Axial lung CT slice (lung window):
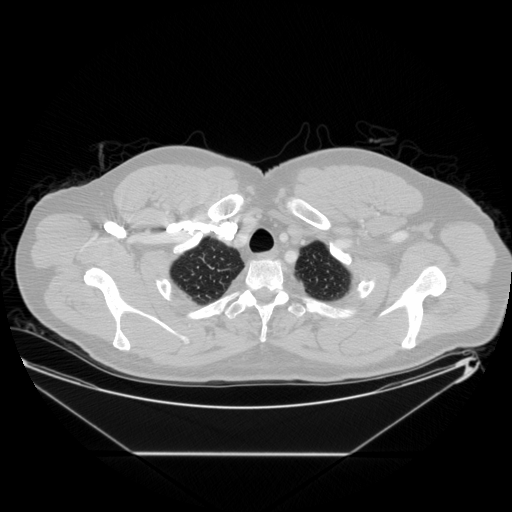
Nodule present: no